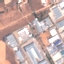
Land use / land cover: Industrial